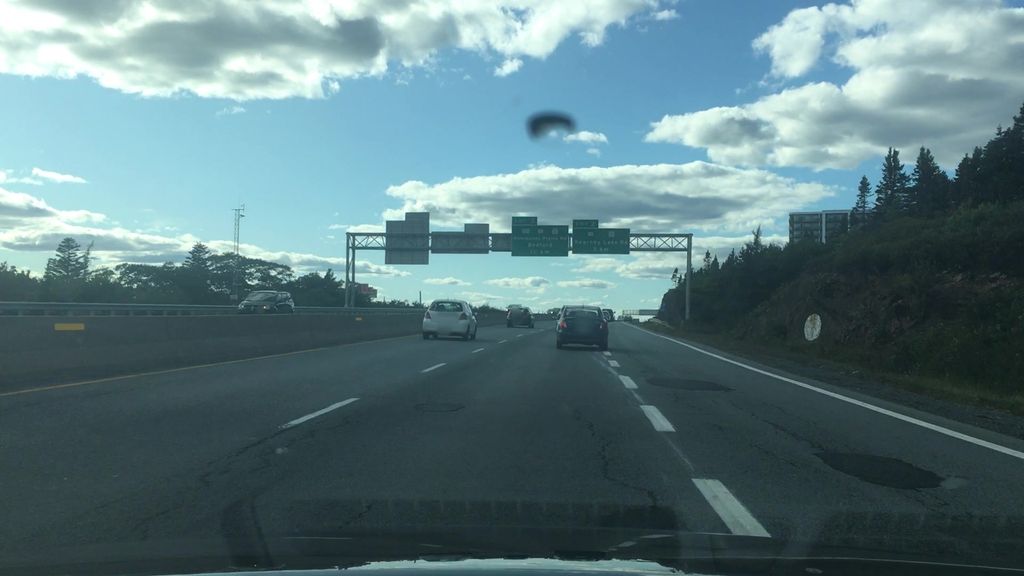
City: halifax